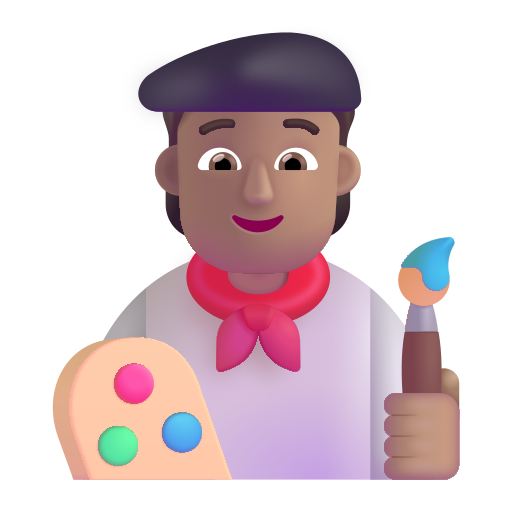
artist color